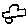
Label: car